Question: I've got a 'contenteditable' div that, when empty (only the placeholder text is present per the CSS below), the user is able to click the right-hand side of the div and place the cursor there (see screenshot). Once the cursor is there, the user is unable to type at all. The issue only happens in Firefox (I'm in 33.1.1). The issue does not happen in any other browser.
'''
<div class="content-editable form-textarea font-face-frank"
placeholder="Type something here..." contenteditable="true"
ng-model="form.message" ng-class="form.fontName" strip-br="true" required></div>
'''
'''
.content-editable {
outline-width: 0;
min-height: 1em;
max-height: 300px;
line-height: 1em;
overflow-y: scroll;
display: inline-block;
width: 100%;
font-size: 44px;
padding: 10px;
}
.content-editable:empty:before {
content: attr(placeholder);
}
'''
- '<br>'- '&nbsp;''<br>''.content-editable:empty {}'
- <URL>

Removing the 'content: attr(placeholder);' css directive resolves the issue, not that doing that allows me to display the 'placeholder' text in the contenteditable element.
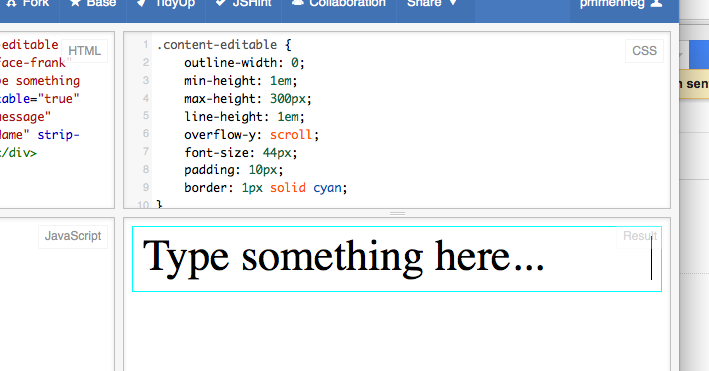
Answer: Here's a fiddle that you might like: <URL>
I believe that the problem is because the ':before' psuedo element doesn't allow access to the underlying parent-div.
The reason I think so is because if you were to replace 'before' with 'after', the problem persists, but is flipped, ie, now if you click in the left, it won't work properly.
You might want to add 'word-wrap: break-word;' css rule for '.content-editable', since firefox doesn't add this by default, but chrome does.